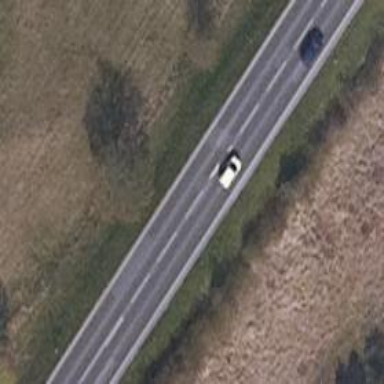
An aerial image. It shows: Primary highway.